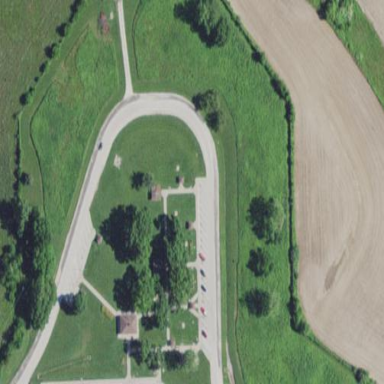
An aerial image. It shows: Rest area along the road.